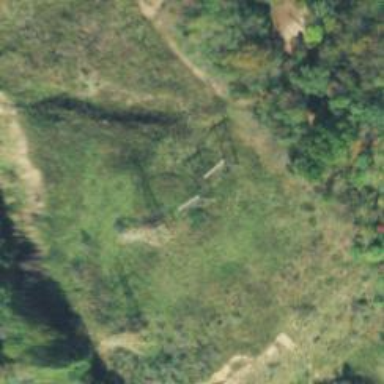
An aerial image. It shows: H-frame designed tower for power lines.